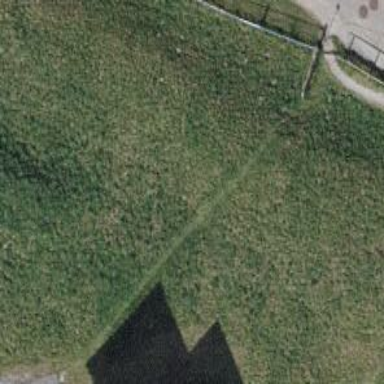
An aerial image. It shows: Grass path.